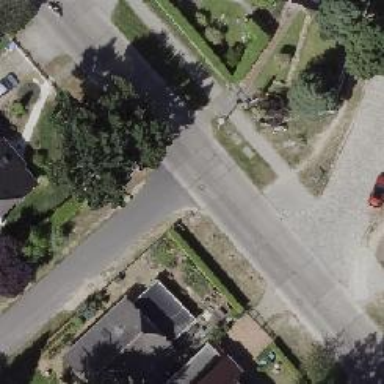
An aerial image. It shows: Residential road with asphalt surface.